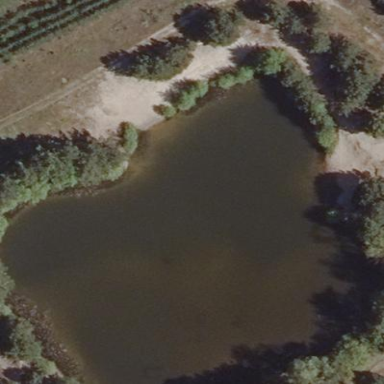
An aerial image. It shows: Serene pond surrounded by nature.